Field crop: maize
Growth stage: 1
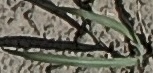
Species: sorghum